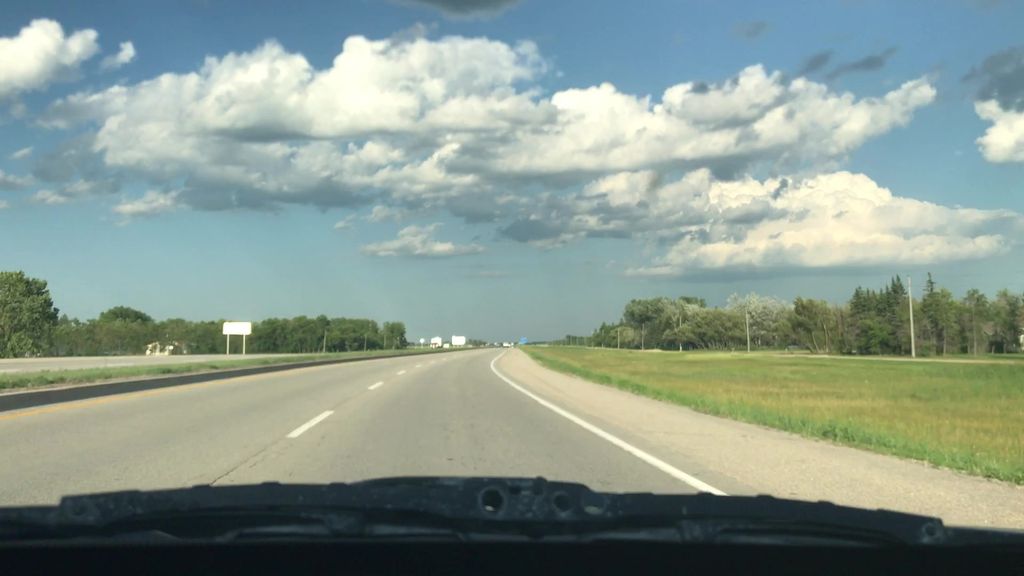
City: winnipeg